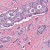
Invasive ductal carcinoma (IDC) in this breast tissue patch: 1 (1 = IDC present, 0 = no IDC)